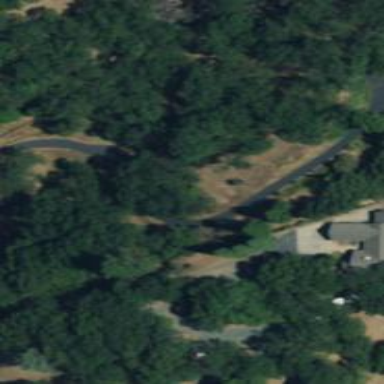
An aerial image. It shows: Driveway leading to service road.